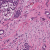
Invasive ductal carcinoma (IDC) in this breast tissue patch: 1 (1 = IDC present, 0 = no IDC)